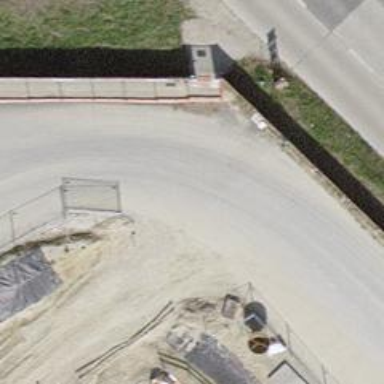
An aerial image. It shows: Pedestrian bridge.